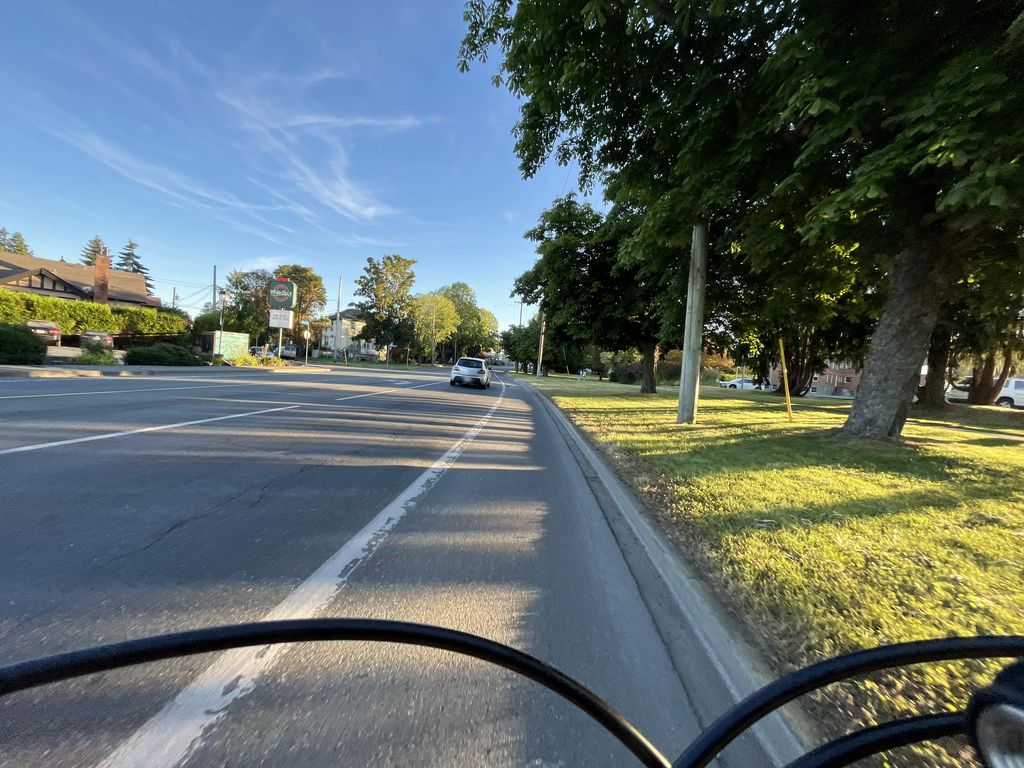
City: victoria